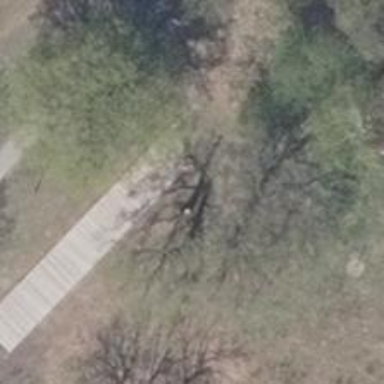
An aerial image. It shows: Disc golf hole.